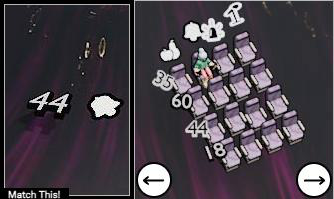
Task: seats
Answer: no